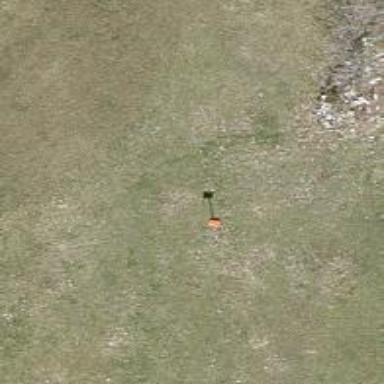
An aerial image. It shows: Pole with roofed pipeline marker.